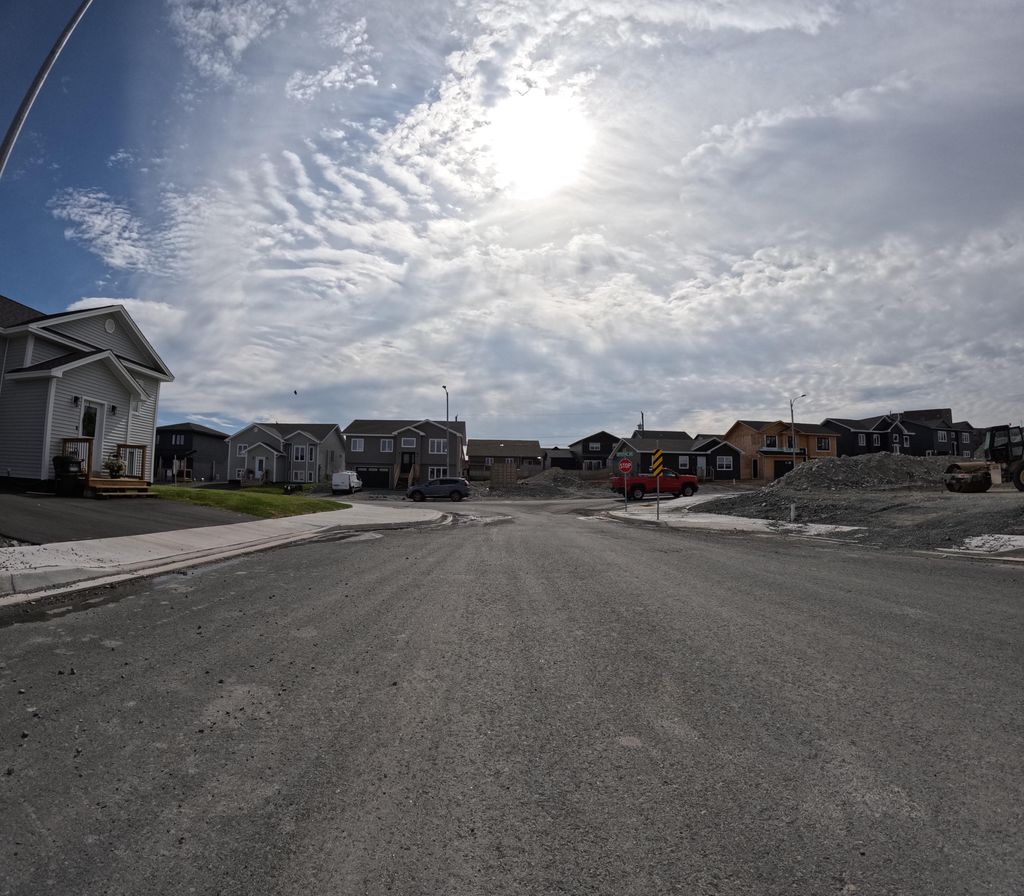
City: st_johns